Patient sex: F
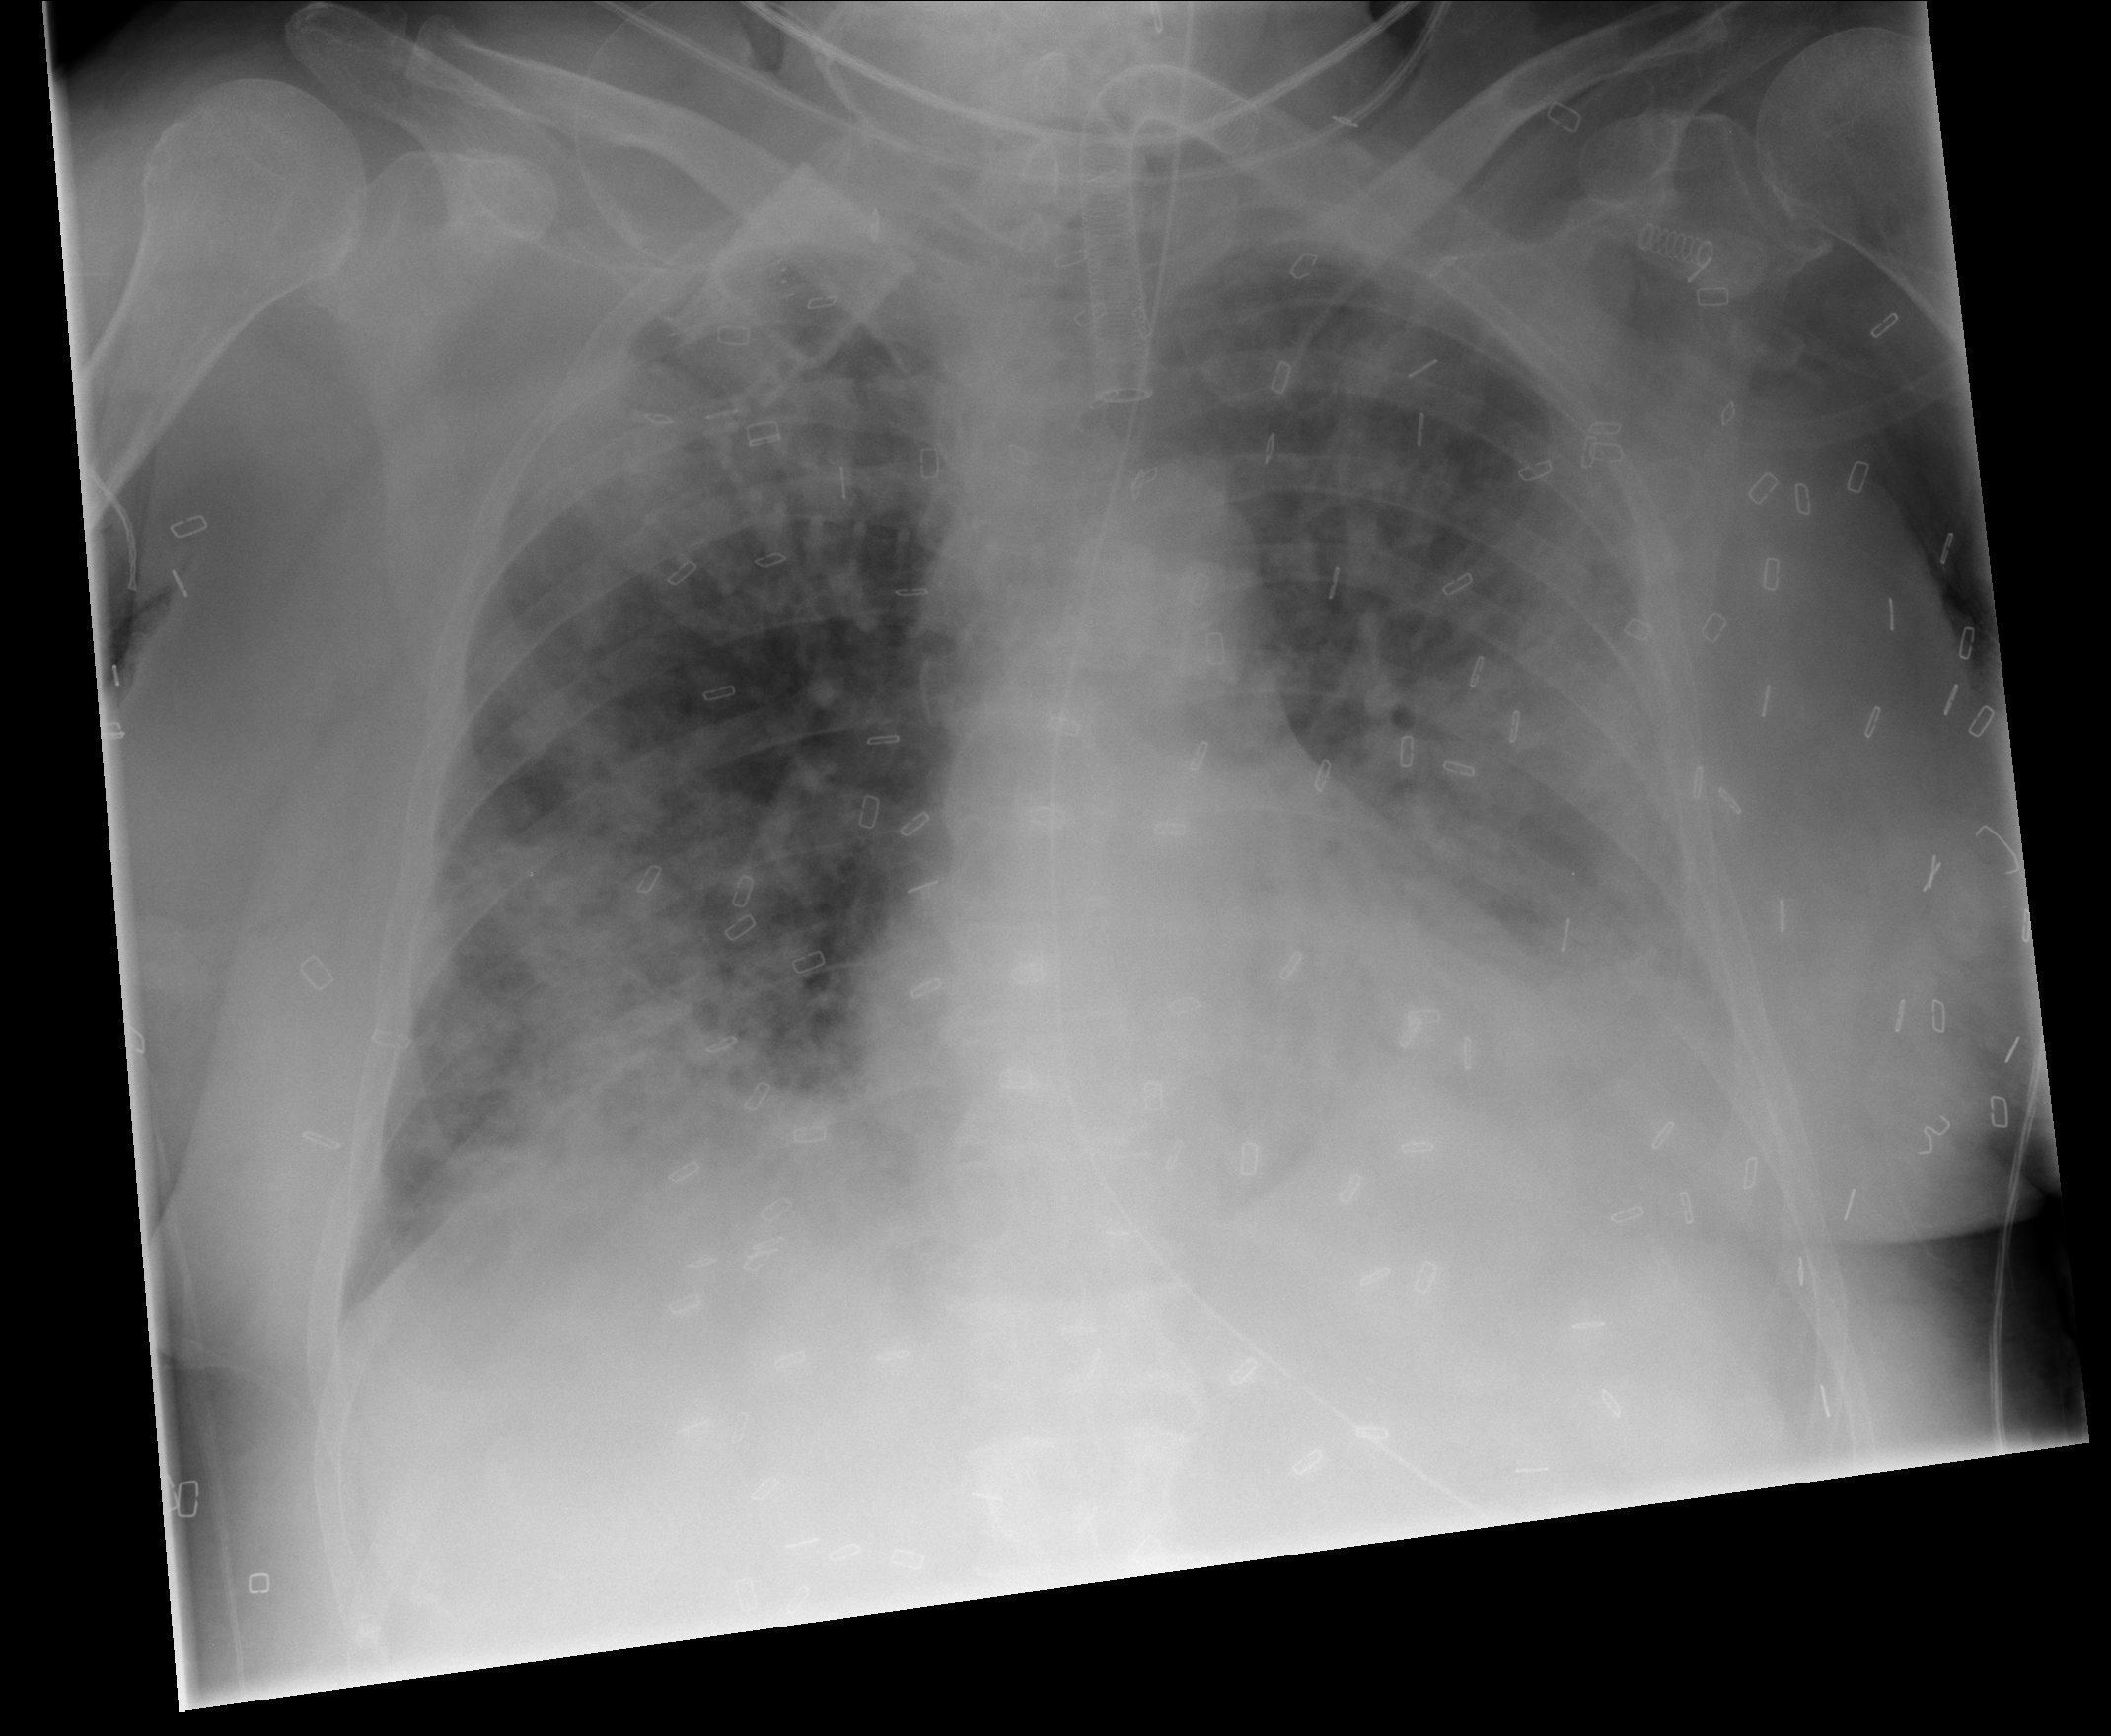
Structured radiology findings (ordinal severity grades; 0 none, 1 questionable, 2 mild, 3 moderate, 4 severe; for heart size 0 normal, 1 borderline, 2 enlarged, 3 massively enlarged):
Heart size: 0
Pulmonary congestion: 2
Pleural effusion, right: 2
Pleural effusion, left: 2
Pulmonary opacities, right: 3
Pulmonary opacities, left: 3
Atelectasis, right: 2
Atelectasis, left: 2